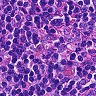
Metastatic tissue present: no